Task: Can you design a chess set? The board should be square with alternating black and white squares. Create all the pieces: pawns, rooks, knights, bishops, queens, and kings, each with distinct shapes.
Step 4497:
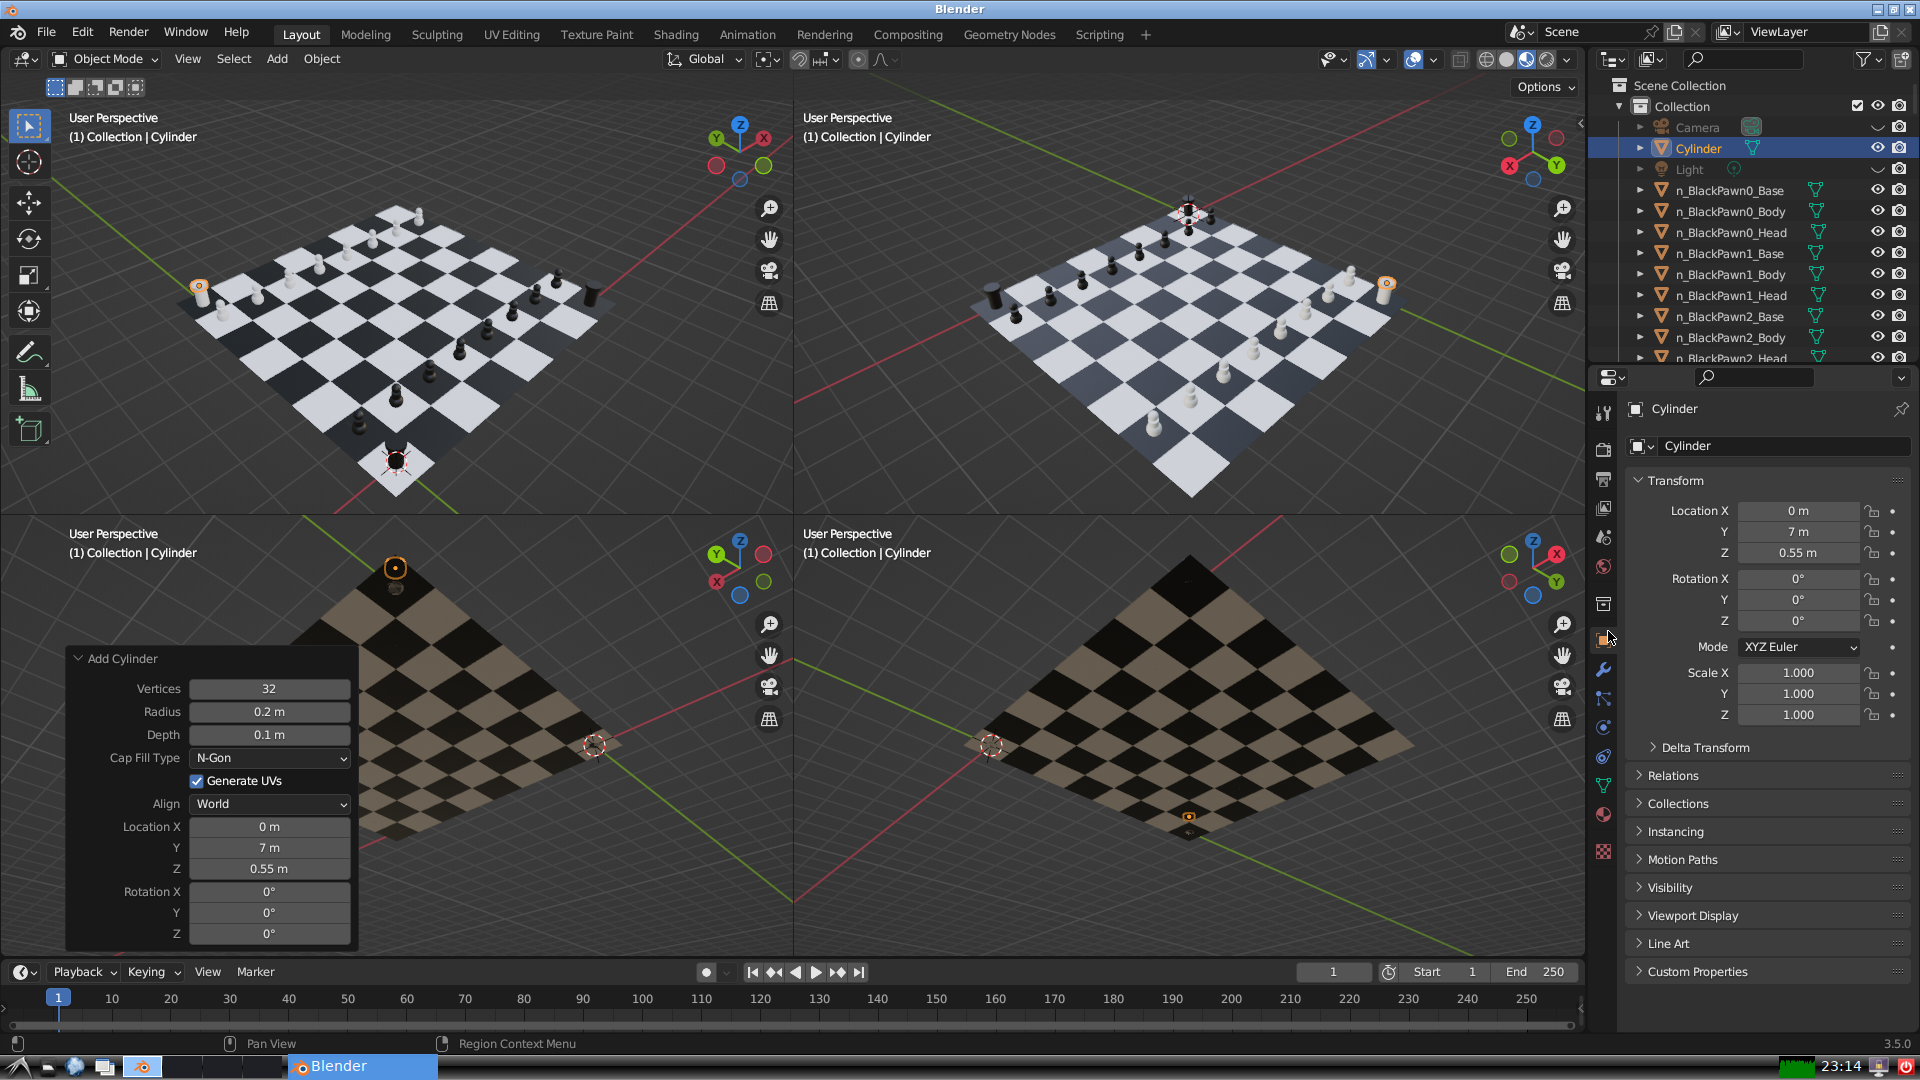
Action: {"mouse_move": [1732, 445]}